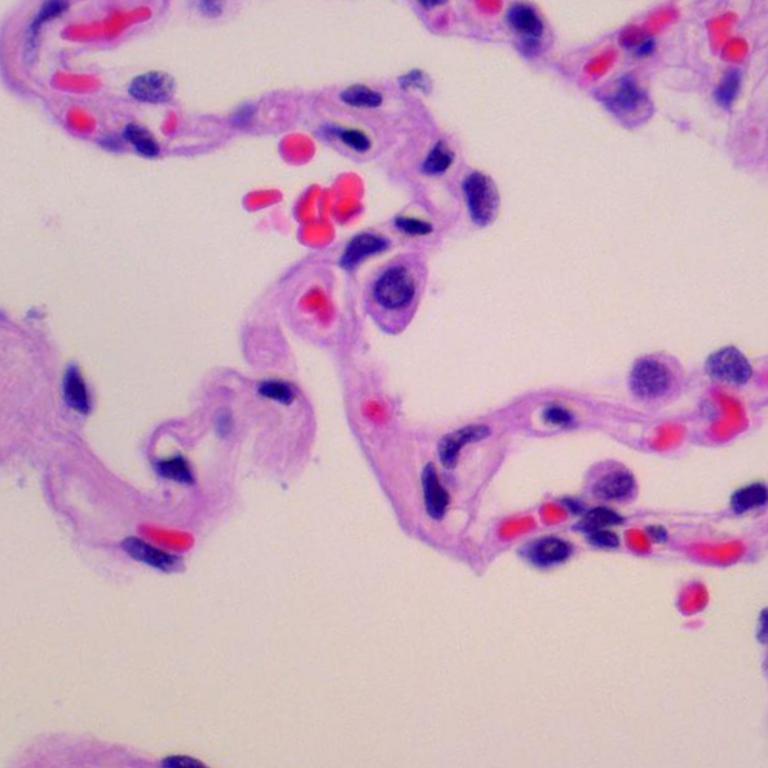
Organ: lung
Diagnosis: benign